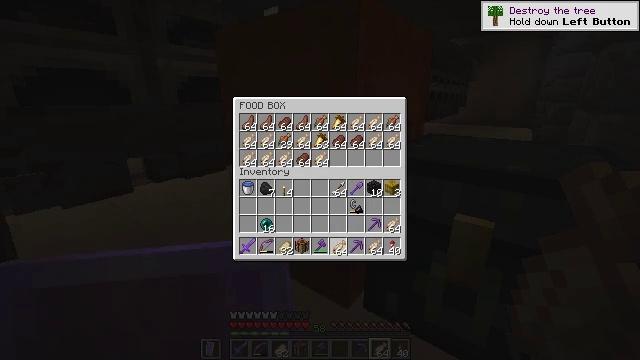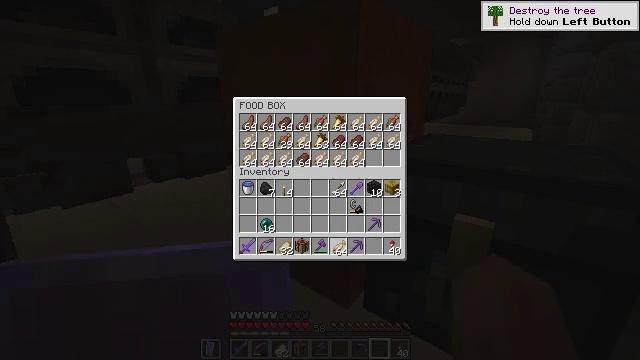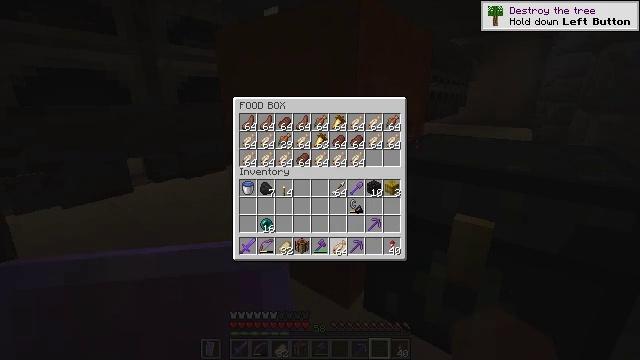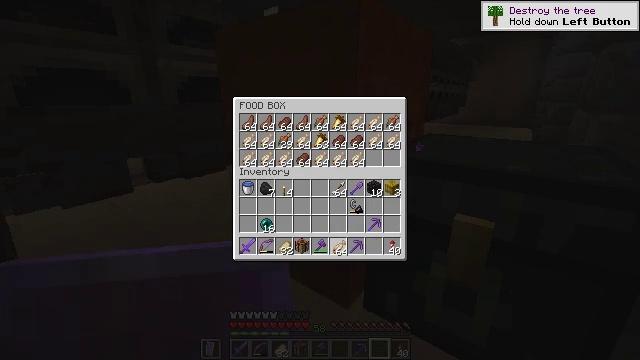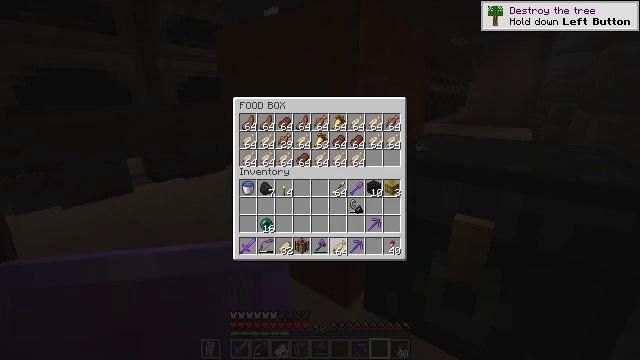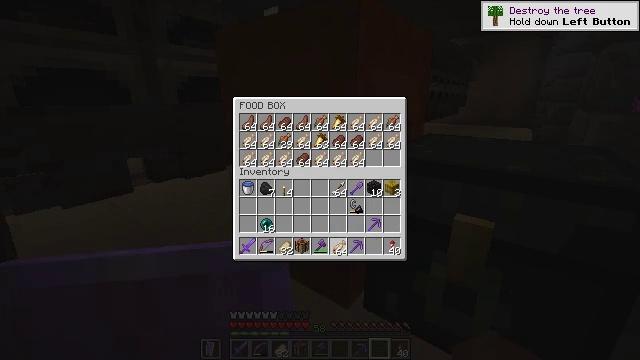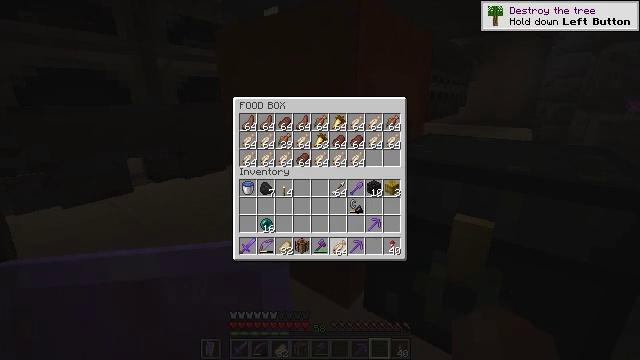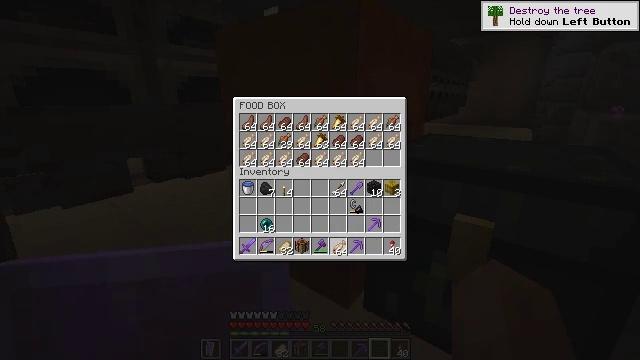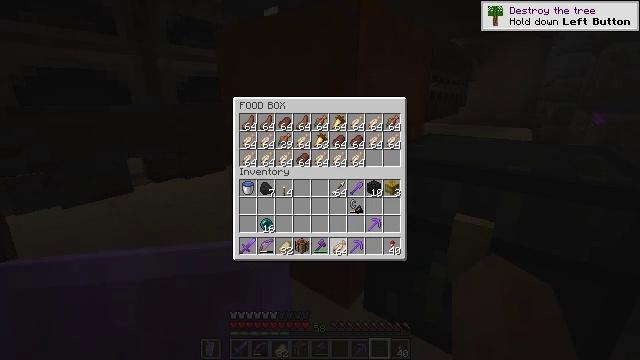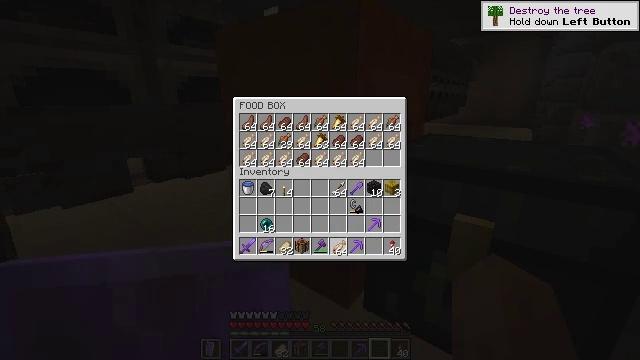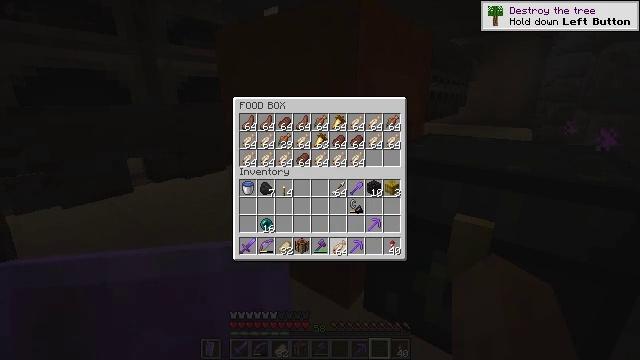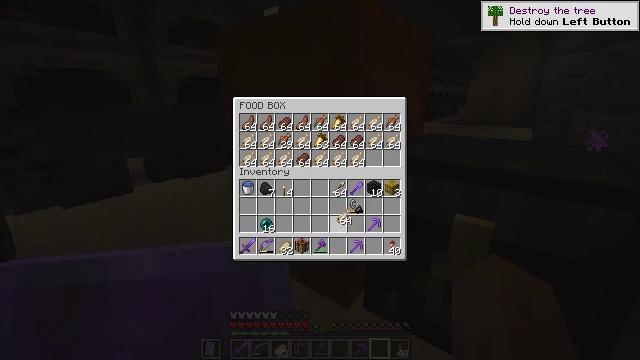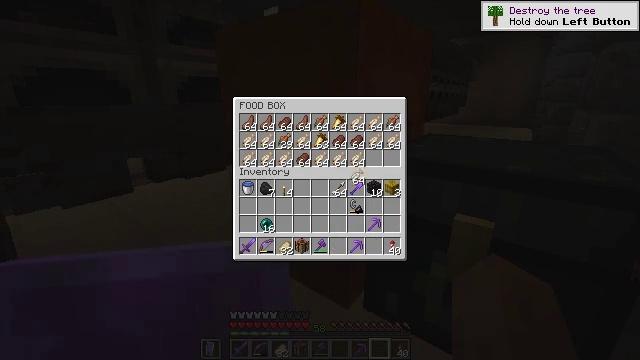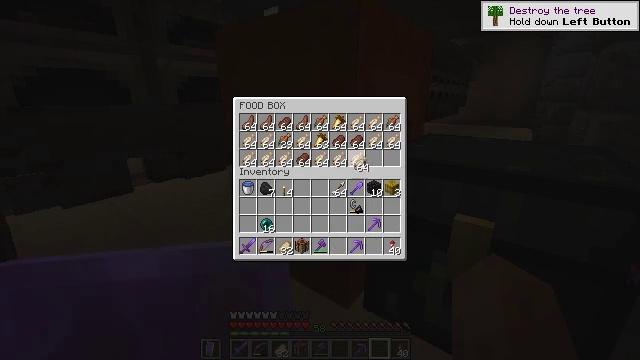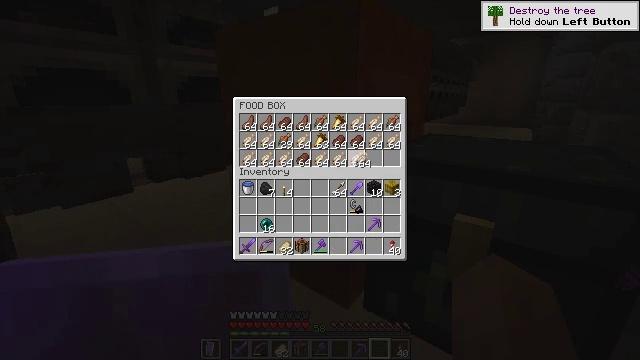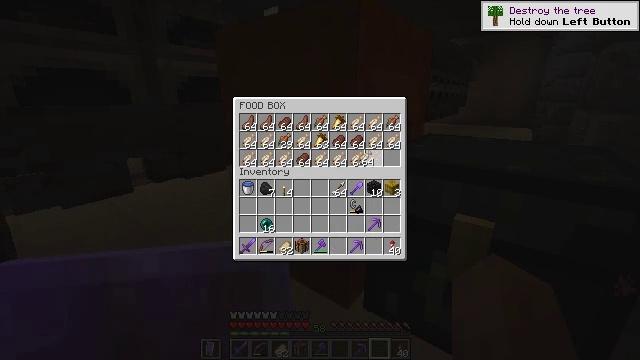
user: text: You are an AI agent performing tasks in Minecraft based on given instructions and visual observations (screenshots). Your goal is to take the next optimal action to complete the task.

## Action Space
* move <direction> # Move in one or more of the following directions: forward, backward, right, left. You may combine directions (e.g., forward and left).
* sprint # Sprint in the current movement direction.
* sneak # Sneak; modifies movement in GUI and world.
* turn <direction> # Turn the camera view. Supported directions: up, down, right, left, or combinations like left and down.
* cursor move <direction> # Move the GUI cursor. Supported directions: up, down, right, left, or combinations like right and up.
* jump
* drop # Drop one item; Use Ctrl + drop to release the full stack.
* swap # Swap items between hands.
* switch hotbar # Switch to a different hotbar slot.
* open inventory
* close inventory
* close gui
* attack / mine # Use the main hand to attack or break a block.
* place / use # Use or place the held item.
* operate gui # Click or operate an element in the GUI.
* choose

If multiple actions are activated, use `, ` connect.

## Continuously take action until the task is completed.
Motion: motion action
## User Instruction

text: Break the orange shulker box to pick it up.
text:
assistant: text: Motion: sneak
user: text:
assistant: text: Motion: sneak, attack / mine
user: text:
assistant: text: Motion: sneak, attack / mine
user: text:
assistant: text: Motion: sneak, attack / mine
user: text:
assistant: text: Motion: sneak
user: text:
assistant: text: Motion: sneak
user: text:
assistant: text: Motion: sneak
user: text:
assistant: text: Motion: sneak
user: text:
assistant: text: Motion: sneak
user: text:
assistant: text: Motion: sneak
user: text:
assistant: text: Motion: turn up
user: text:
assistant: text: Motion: turn right and up
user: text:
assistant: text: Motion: turn up
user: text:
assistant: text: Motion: no_op
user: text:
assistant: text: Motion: no_op
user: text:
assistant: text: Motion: no_op
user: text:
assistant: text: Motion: no_op
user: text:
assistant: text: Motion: no_op
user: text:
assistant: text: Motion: no_op
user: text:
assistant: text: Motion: no_op
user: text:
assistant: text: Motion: attack / mine
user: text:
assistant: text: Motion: attack / mine
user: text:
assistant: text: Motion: attack / mine
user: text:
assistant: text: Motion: no_op
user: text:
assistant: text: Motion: no_op
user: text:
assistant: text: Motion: no_op
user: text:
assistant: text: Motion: no_op
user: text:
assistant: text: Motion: no_op
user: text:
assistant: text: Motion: no_op
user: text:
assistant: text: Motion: no_op